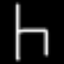
Label: chair